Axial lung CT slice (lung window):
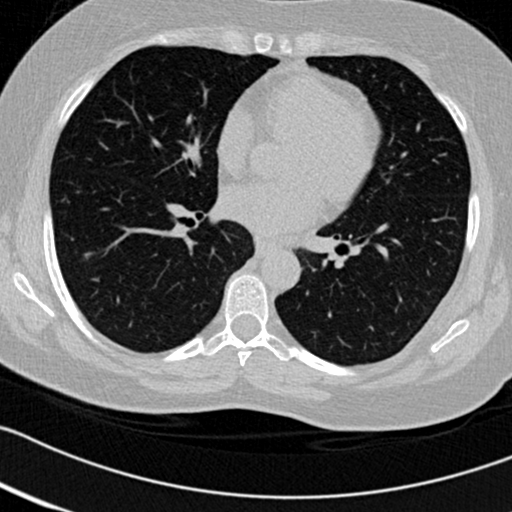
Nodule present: no